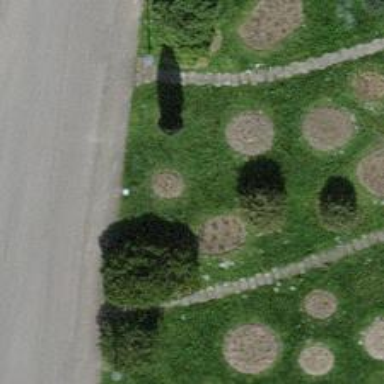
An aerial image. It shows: Shrub in its natural environment.